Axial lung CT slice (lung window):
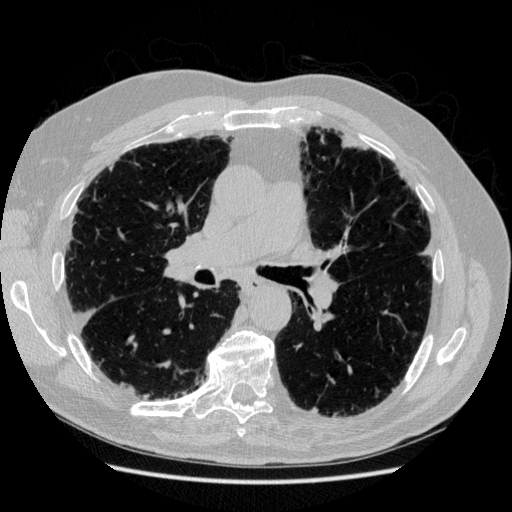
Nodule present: no